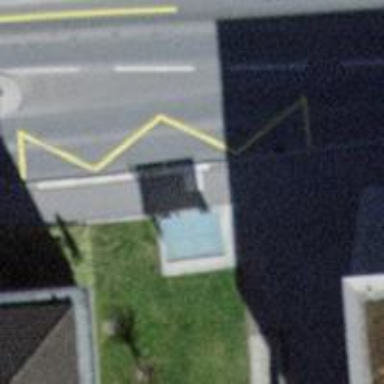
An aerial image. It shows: Bus stop with sheltered platform for public transport.